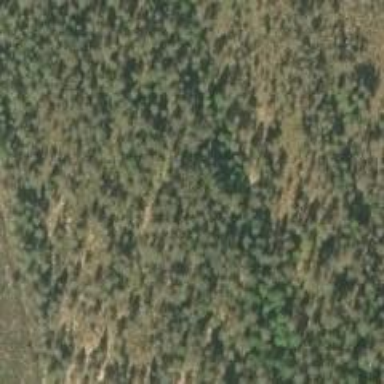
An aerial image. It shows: Needle-leaved woodland.